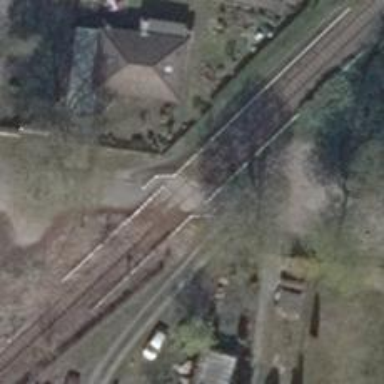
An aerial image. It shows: Railway level crossing.